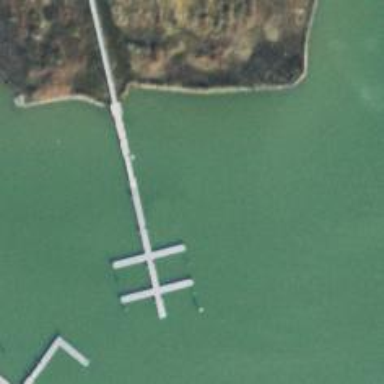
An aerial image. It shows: Pier located along footway.